Question: I didn't know, how to install Android 4.0 in my eclipse tool?

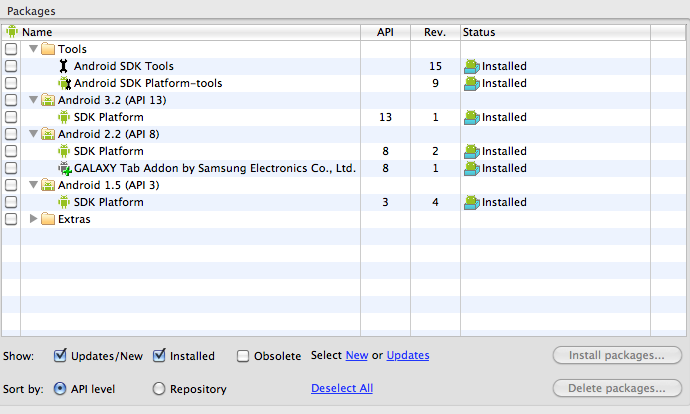
Answer: You need to install the SDK
<URL>
Then download the version you want in your case the 4.0 like this
<URL>
You are developing on Eclipse so follow those steps to install the ADT plugin
<URL>
And then start coding :)
<URL>